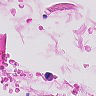
Metastatic tissue present: no